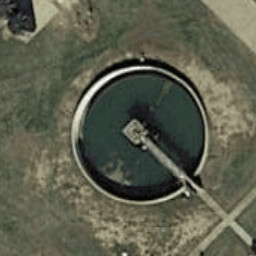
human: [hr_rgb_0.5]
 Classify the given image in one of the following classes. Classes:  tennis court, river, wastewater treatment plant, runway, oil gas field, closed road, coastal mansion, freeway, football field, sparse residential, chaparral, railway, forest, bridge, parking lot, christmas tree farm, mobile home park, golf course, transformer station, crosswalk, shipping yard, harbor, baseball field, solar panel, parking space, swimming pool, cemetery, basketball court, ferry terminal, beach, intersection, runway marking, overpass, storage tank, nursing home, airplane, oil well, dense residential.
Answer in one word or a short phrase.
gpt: wastewater treatment plant